Field crop: maize
Growth stage: 2
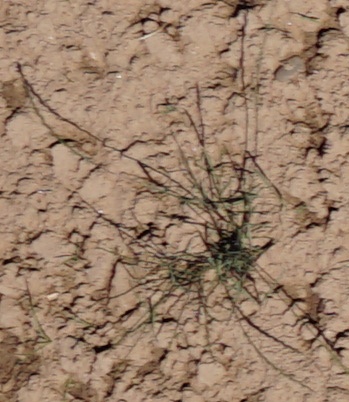
Species: lolium